Field crop: maize
Growth stage: 2
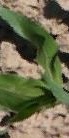
Species: maize